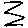
Label: zigzag